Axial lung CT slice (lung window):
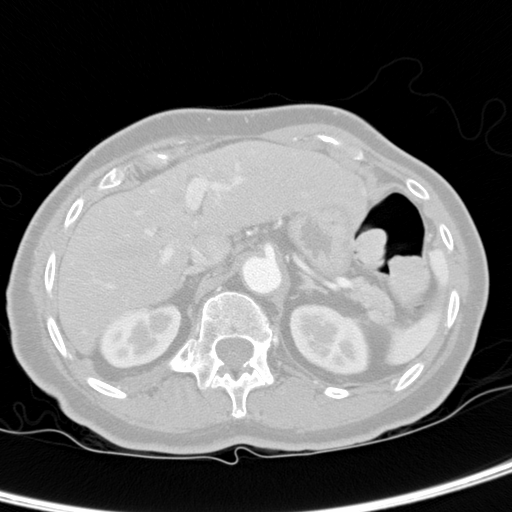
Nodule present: no